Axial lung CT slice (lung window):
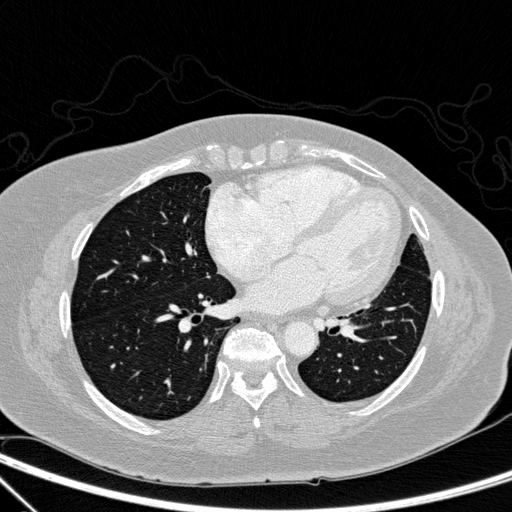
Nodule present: no